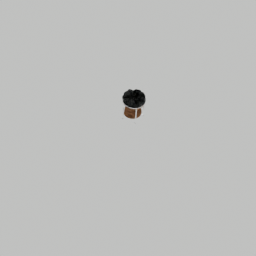
Label: furniture